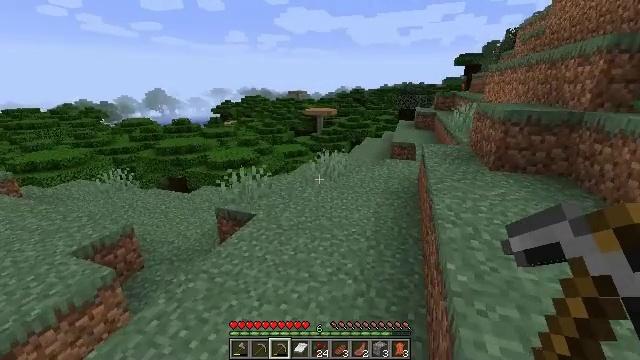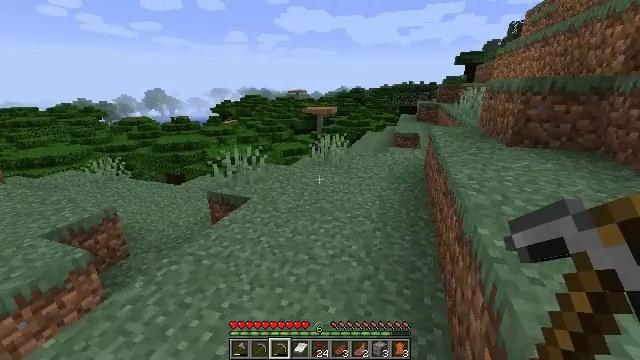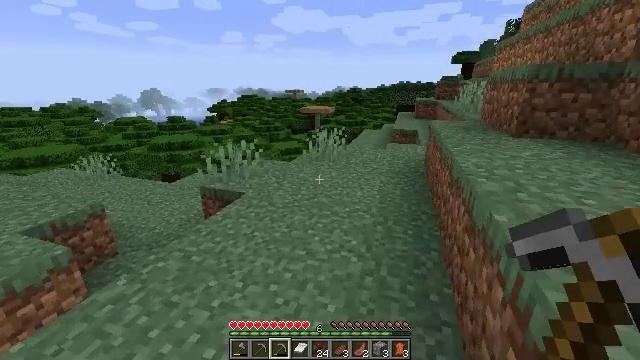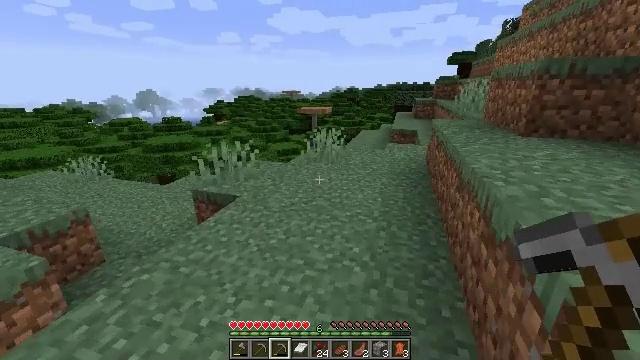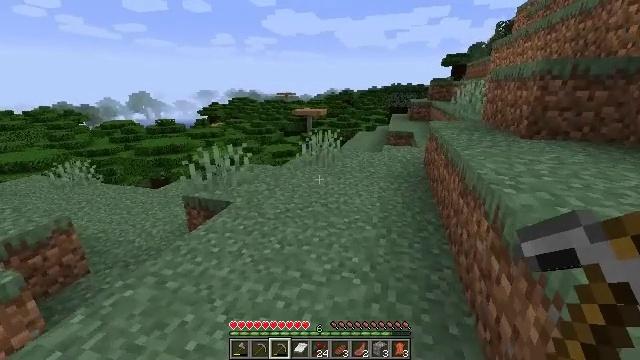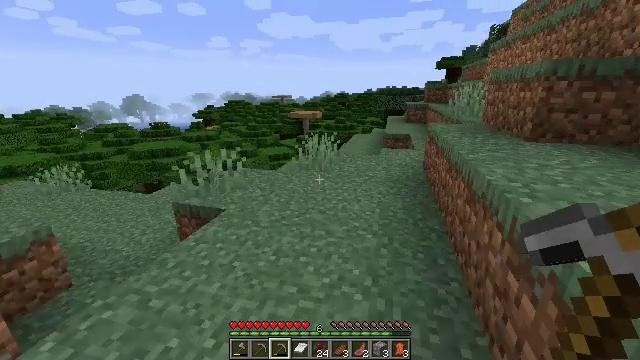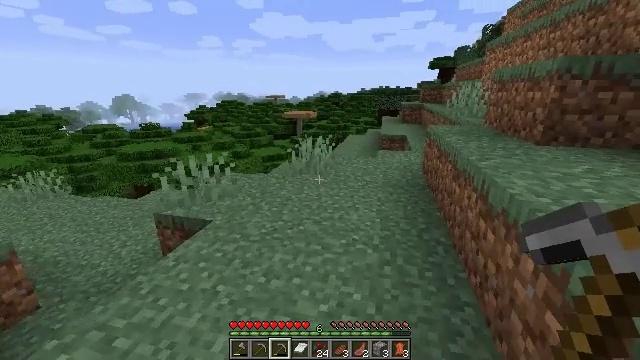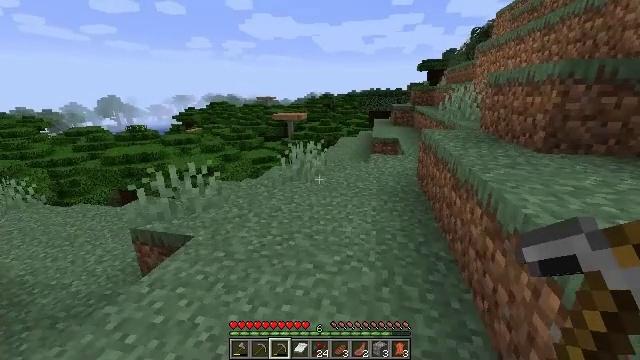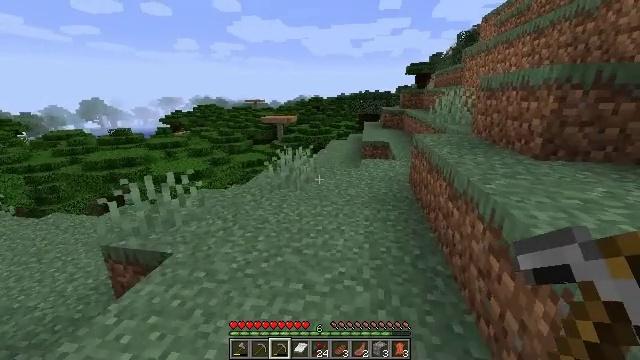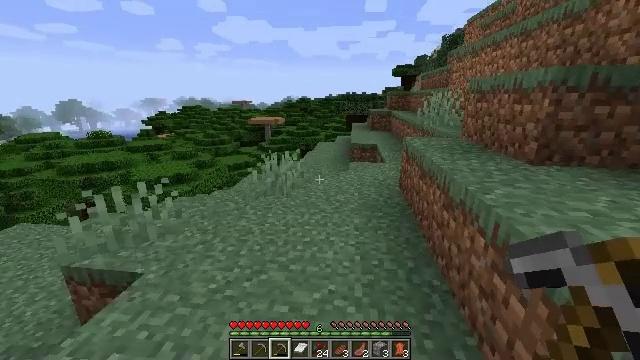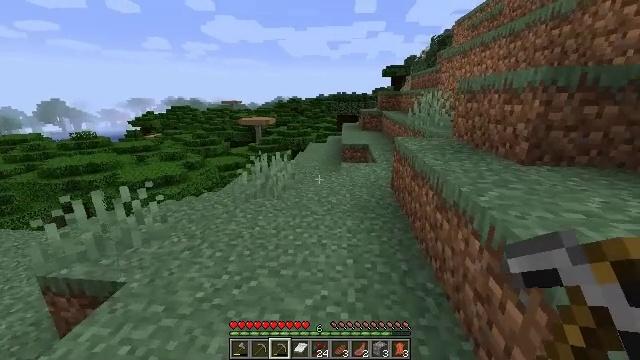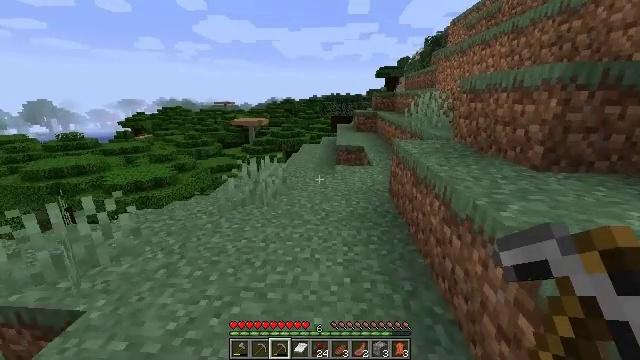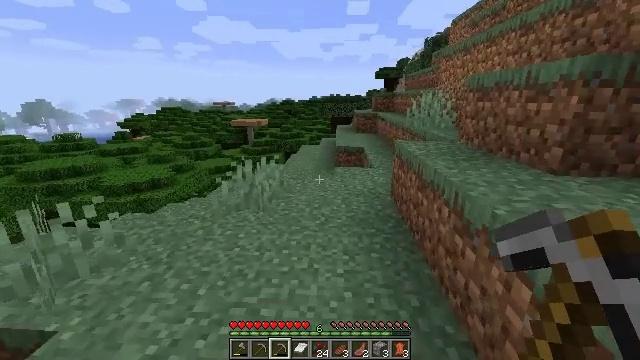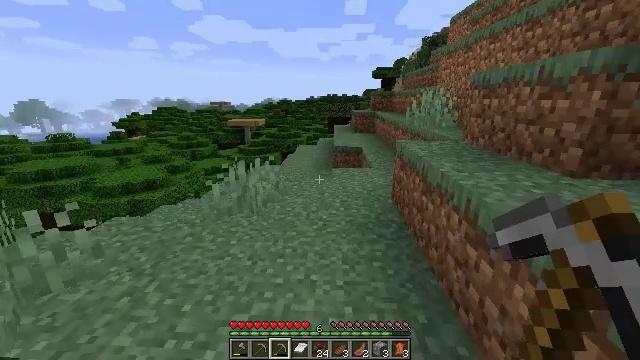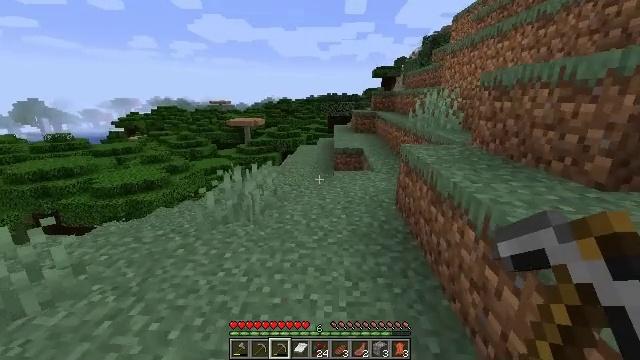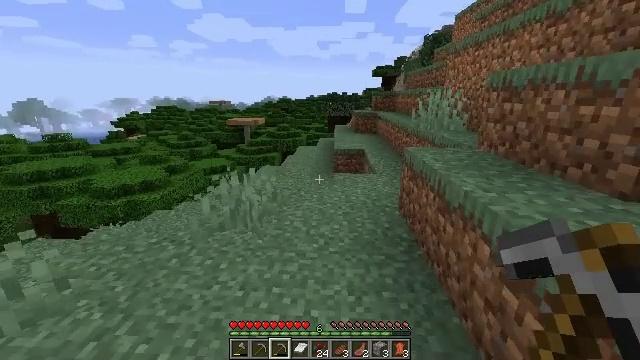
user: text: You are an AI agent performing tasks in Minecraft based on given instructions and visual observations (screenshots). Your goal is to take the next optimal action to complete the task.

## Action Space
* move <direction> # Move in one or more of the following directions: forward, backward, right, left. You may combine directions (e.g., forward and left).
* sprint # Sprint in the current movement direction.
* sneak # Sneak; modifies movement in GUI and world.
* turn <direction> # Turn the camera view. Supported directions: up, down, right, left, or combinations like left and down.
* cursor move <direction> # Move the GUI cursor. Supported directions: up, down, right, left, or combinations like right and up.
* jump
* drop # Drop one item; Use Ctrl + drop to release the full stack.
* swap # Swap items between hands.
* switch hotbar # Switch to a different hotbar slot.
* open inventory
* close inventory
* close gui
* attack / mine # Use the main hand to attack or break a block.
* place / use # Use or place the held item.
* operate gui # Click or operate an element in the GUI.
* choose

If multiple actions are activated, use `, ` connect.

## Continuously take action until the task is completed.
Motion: motion action
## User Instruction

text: Break the mushroom stem block.
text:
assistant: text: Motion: move forward
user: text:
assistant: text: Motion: move forward
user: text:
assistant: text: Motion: move forward
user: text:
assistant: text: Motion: move forward, turn right
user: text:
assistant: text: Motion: move forward
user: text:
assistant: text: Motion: move forward, turn right
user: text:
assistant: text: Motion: move forward, turn right
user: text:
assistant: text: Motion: move forward, turn right
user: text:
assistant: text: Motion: move forward, turn right
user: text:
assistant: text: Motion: move forward, turn right
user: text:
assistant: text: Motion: move forward, turn right
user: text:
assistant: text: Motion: move forward
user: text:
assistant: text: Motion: move forward
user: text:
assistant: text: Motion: move forward
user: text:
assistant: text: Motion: move forward
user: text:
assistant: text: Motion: move forward
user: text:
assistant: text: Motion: move forward
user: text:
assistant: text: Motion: move forward
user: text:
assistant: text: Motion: move forward
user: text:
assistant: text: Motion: move forward
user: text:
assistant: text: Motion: move forward
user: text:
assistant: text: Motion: move forward
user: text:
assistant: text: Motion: move forward
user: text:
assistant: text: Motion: move forward
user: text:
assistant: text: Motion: move forward
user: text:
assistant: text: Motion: move forward
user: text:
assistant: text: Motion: move forward
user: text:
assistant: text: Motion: move forward
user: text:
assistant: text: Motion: move forward
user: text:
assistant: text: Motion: move forward